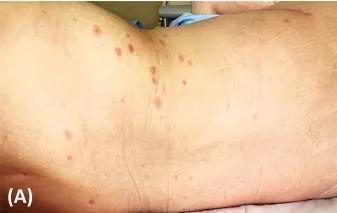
Pityriasis rosea-like eruption presenting as multiple discrete erythematous oval patches and plaques on the back.
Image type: medical_photograph (skin_photograph)